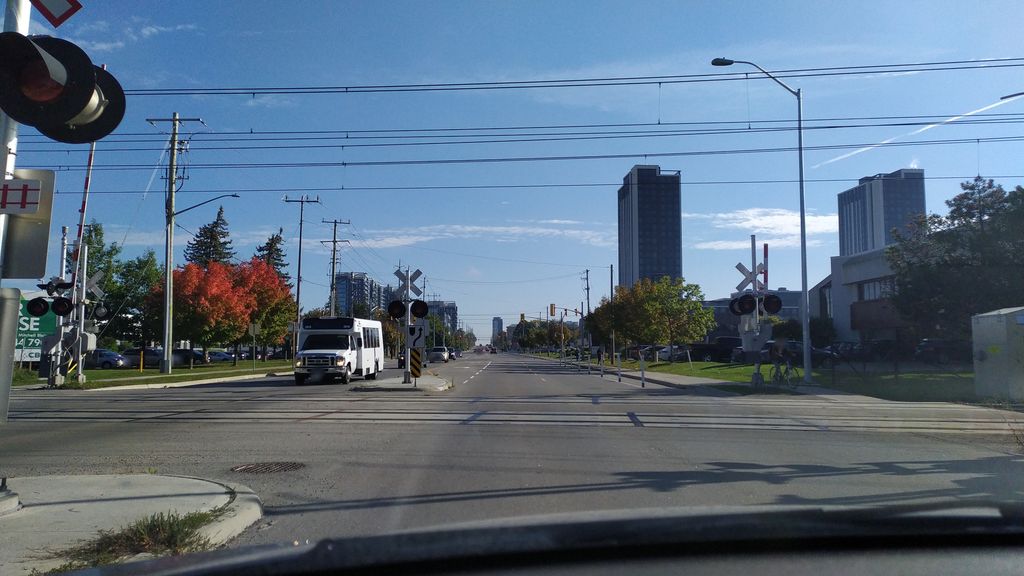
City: kitchener-waterloo